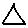
Label: triangle